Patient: sex F, age 77
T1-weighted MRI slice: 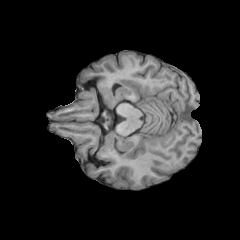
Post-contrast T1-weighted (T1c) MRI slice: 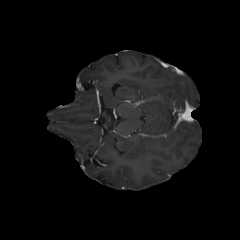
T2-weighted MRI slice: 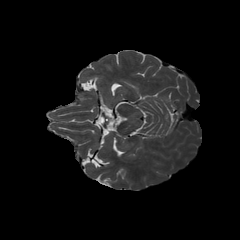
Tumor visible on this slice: no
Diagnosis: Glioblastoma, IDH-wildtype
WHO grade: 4